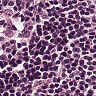
Metastatic tissue present: no